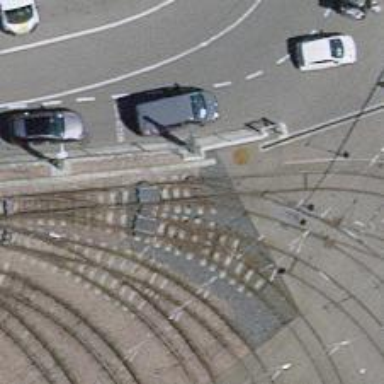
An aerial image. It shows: Tram railway service yard with electrified contact line.